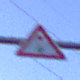
Verkehrszeichen: Lichtzeichenanlage
Umgebung: Outdoor, Nature
Tageszeit: SunriseSunset
Wetter: Clear
Licht: Natural
Jahreszeit: NotSpecified
Kontrast: LowContrast